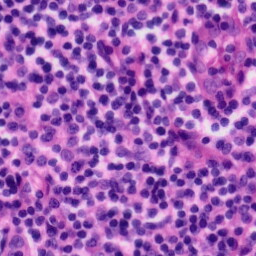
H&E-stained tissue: Tonsil